Interaction volume radius: 10 \u00c5
Interaction volume height: 20 \u00c5
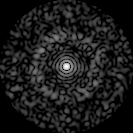
Disorder parameter: 0.8485